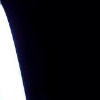
Label: space